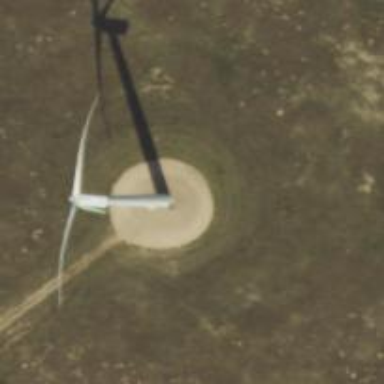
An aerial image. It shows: Wind turbine generating power.